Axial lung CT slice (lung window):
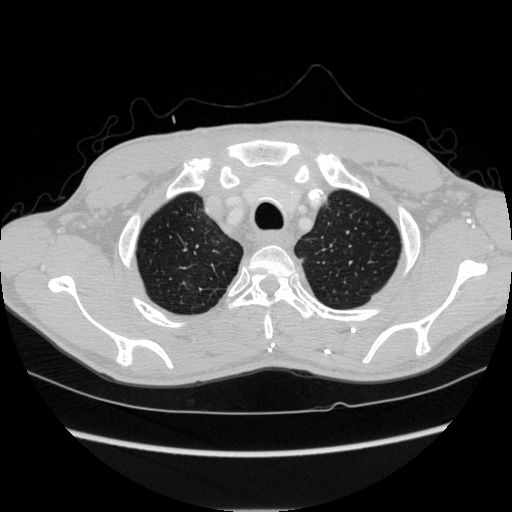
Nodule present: no